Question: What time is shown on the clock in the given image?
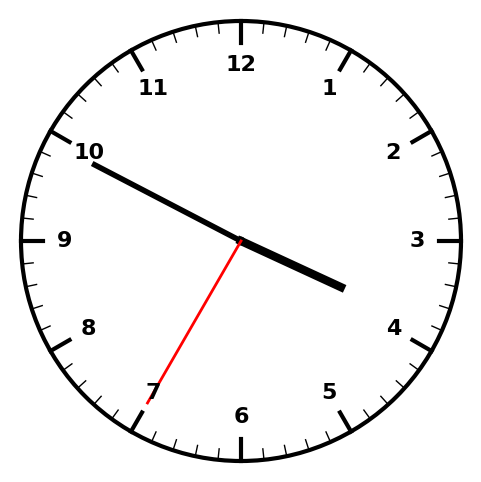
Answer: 03:49:35